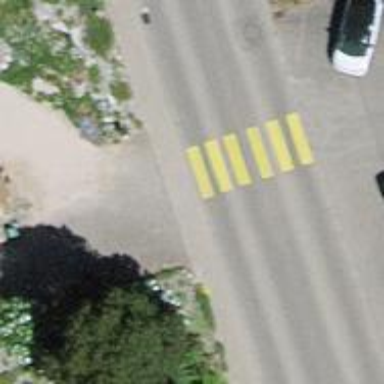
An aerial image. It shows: Uncontrolled zebra crossing.